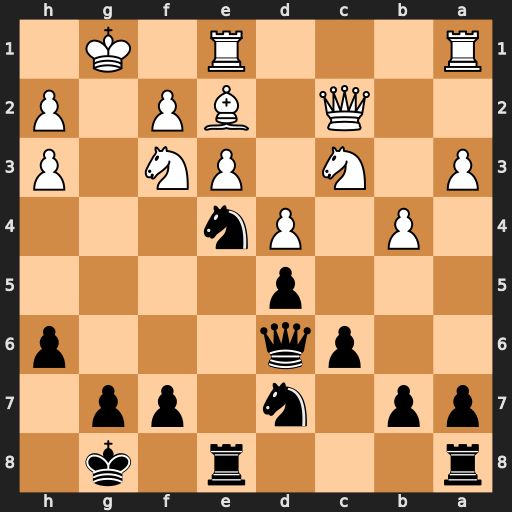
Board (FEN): r3r1k1/pp1n1pp1/2pq3p/3p4/1P1Pn3/P1N1PN1P/2Q1BP1P/R3R1K1
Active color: b
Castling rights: -
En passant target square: -
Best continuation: Qg6+ Kf1 Ng3+ hxg3 Qxc2